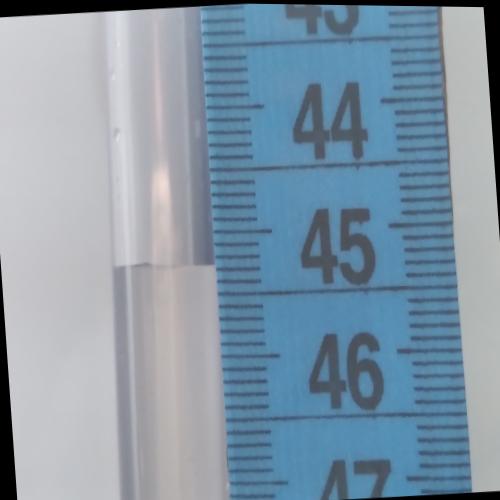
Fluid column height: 45.3 cm